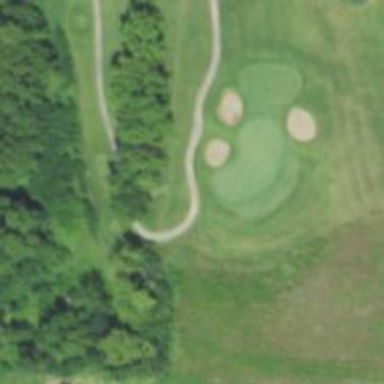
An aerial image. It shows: Path used for both walking and golf.